Question: I need to visualize a list of numbers, this list is generated every x minutes. I currently use a single line with numbers at the side. This works correctly, but while doing live analysis it becomes hard on the eyes.
After thinking a bit i came up with the idea of color coding the numbers, a large negative number is red and a large positive number is green, a normal positive number is light green, slightly bigger than normal number sits between green and light green.
To illustrate it i made a image:

To my question. If for example we have:
'''
50: Color.green
0: Color.white
-50: Color.red
'''
How can i calculate the color that represents 25?
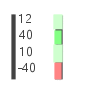
Answer: For strictly linear representation between 'red <--> white <--> green',
'''
import java.awt.Color;
/* Define the MAXIMUM saturation of RED and GREEN shades
* Range (0-255)
*/
final int RED_MAX = 255;
final int GREEN_MAX = 255;
/* input val varies from -MAX to MAX */
/* output valColor varies from
* -MAX = red
* ^
* |
* v
* 0 = white
* ^
* |
* v
* MAX = green
*/
/* Normalised normVal varies from -255 to 255 */
normVal = (val*255)/MAX
if(val < 0) {
/* Make it red-ish */
valColor = new Color( RED_MAX,
255 + normVal,
255 + normVal );
} else if (val > 0) {
/* Make it green-ish */
valColor = new Color( 255 - normVal),
GREEN_MAX,
255 - normVal );
} else {
/* Absolute White */
valColor = new Color( 255, 255, 255 );
}
'''